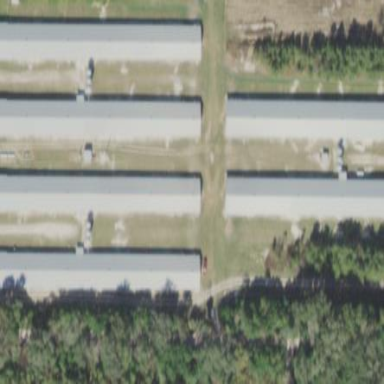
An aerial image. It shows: Poultry farmyard is depicted in the image.